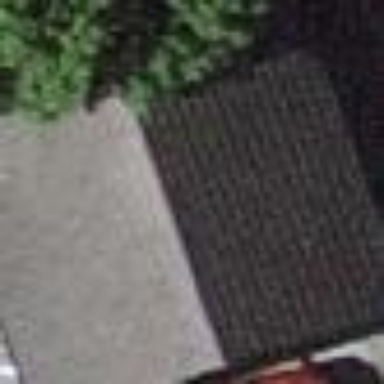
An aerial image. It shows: Garage building.